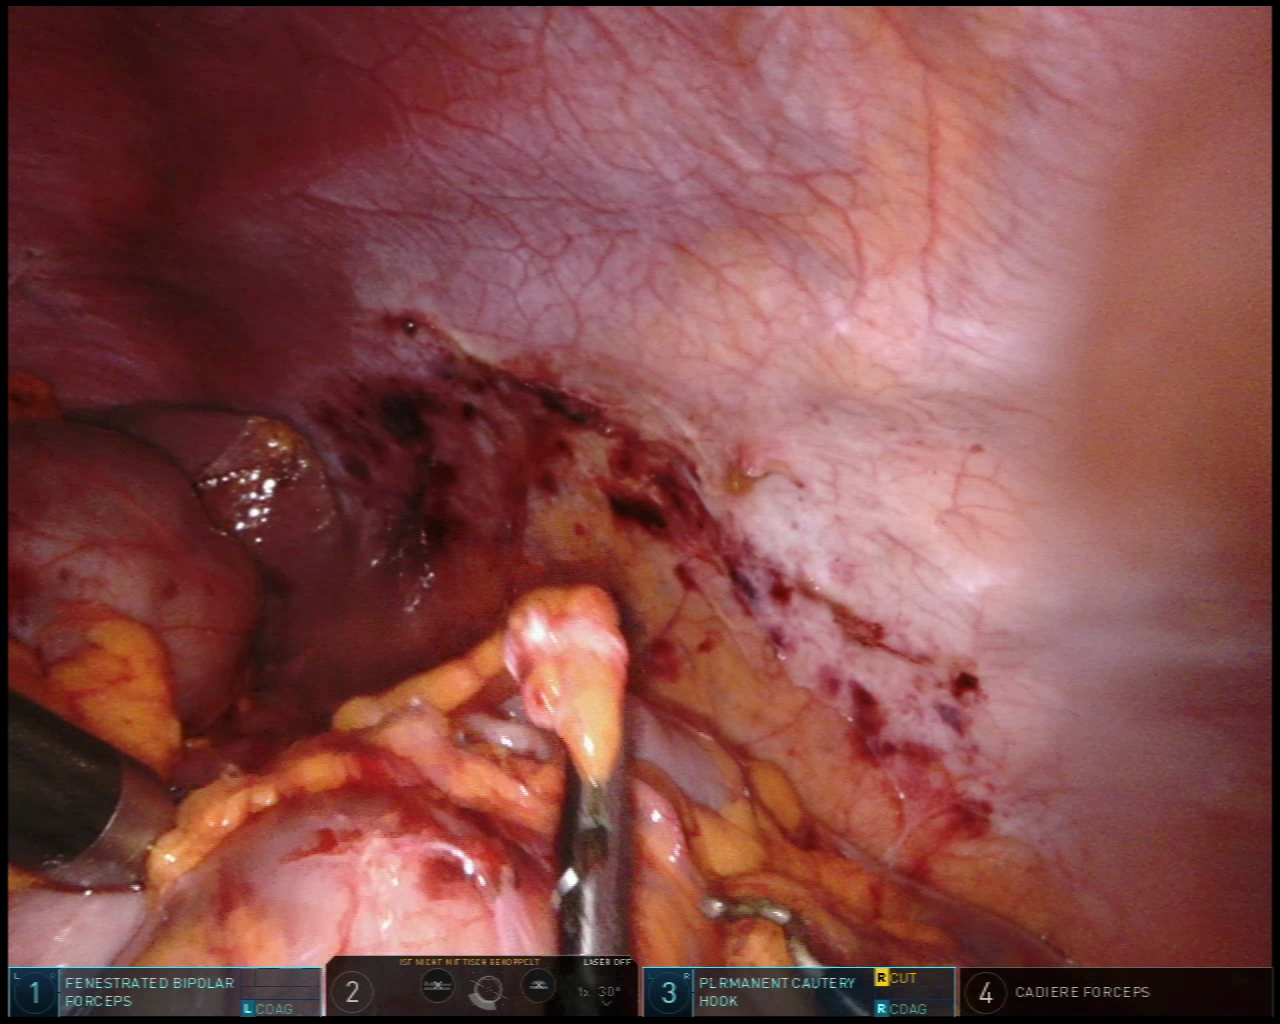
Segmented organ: colon
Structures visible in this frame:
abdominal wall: yes
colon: yes
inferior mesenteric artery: no
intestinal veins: no
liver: no
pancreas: no
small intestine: no
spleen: yes
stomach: no
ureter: no
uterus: no
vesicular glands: no